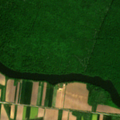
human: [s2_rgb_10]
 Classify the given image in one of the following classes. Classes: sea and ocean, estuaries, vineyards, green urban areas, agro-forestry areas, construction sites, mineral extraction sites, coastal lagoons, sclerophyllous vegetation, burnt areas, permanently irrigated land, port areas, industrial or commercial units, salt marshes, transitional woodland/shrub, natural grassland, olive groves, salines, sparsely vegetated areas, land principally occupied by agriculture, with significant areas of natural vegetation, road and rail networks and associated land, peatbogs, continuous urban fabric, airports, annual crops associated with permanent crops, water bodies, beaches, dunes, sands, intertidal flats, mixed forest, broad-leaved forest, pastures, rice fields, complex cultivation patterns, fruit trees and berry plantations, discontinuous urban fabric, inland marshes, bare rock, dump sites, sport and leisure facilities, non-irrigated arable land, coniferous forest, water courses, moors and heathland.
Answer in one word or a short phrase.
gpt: non-irrigated arable land, complex cultivation patterns, broad-leaved forest, transitional woodland/shrub, water courses